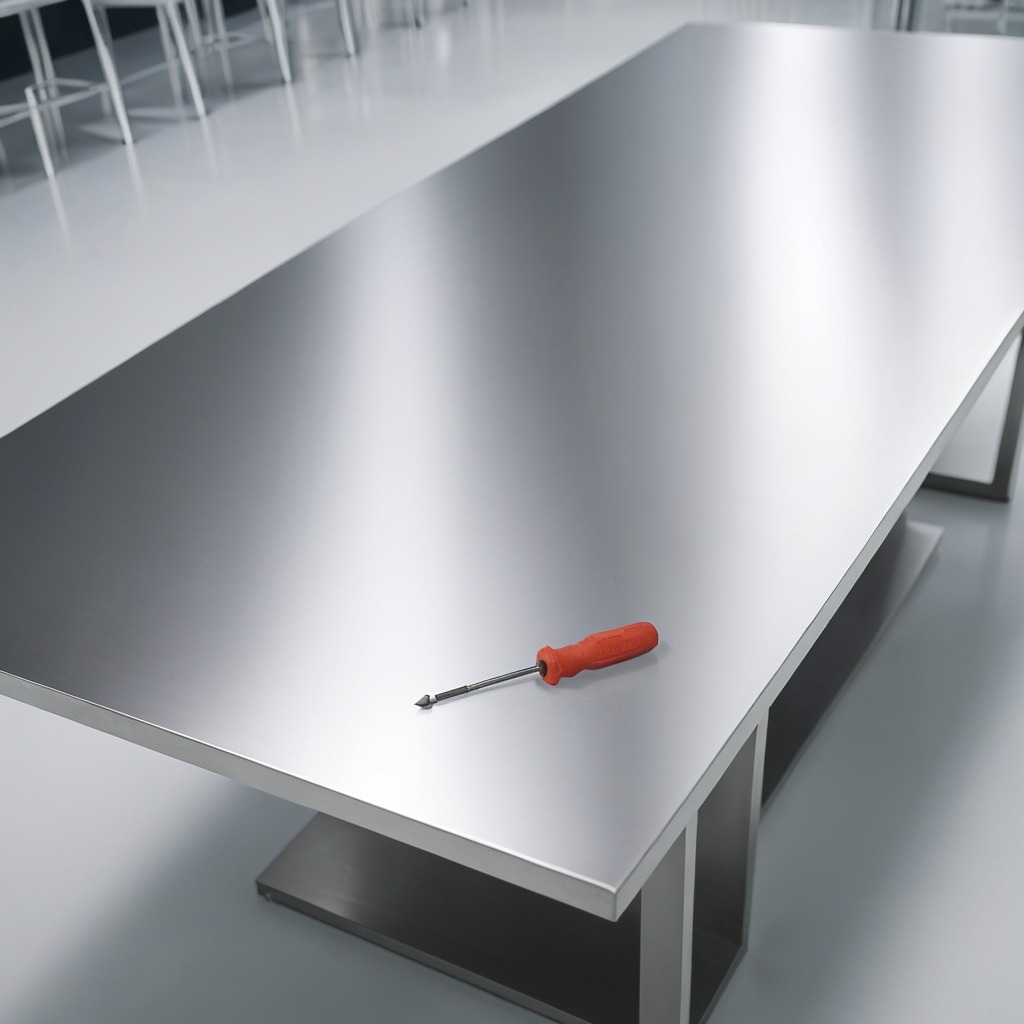
A screwdriver lies on the stainless steel table in a high-end prototyping lab.